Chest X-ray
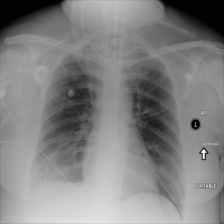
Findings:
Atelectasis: negative
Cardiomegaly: negative
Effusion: positive
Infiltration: negative
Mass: negative
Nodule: negative
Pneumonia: negative
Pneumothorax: negative
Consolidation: positive
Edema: negative
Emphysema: negative
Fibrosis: negative
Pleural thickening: negative
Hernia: negative